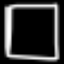
Label: square